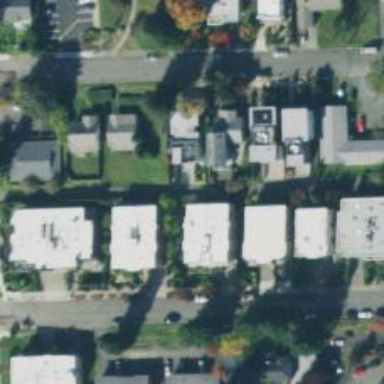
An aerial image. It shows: Alley classified as service road.